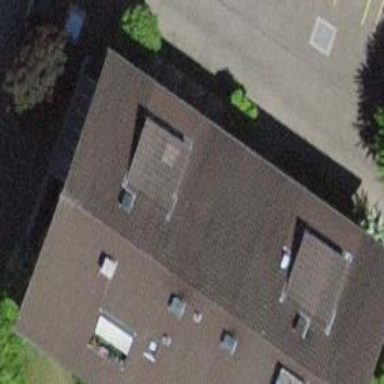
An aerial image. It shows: Veterinary facility.